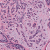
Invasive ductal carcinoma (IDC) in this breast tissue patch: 1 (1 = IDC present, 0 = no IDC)